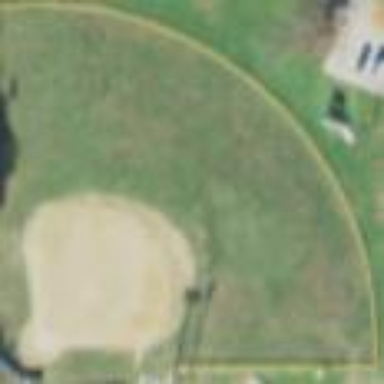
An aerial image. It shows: Softball pitch for leisure and sport activities.